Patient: sex F, age 51
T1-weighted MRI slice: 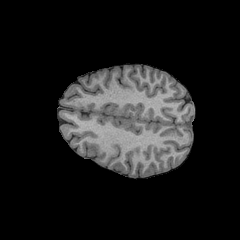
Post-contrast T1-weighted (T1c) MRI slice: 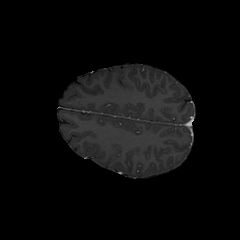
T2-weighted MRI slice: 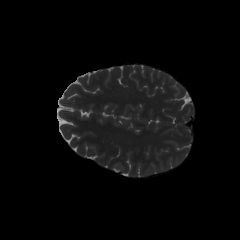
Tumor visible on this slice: no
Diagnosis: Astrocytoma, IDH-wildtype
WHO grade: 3